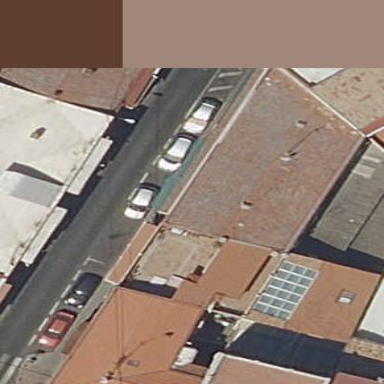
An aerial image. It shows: Building.